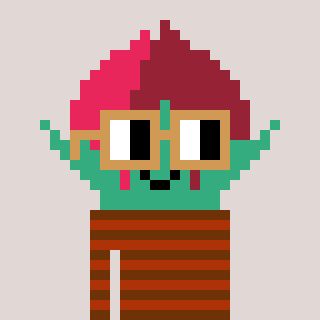
a pixel art character with square brown glasses, a rosebud-shaped head and a hotbrown-colored body on a warm background